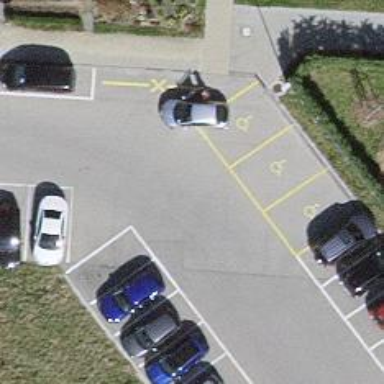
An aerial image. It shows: Parking aisle designated as service road.